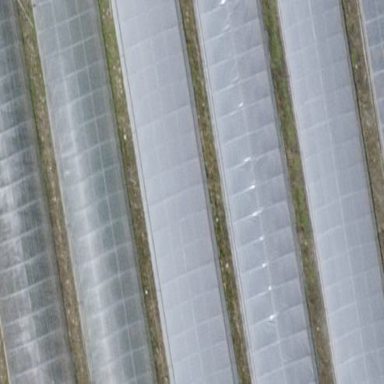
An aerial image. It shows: Greenhouse.